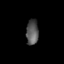
Tissue: skin
Cell type: Fibroblasts
Senescence score: 0.7506
Nuclear area (px): 305
Mean DAPI intensity: 85.721